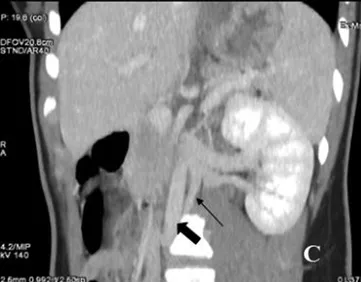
Abdominal pelvic computed tomography scan with contrast. (
C
) Coronal plane showing the posterior branch of the LRV (thin arrow) and the aorta artery (thick arrow).
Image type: radiology (ct)